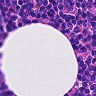
Metastatic tissue present: no